九年级 · 解析几何
如图, 在 $\square A B C D$ 中, 点 $E$ 在 $B C$ 上, $A E$ 与 $B D$ 相交于点 $F$. 若 $B E: E C=4: 5$,则 $B F: F D=(\quad)$

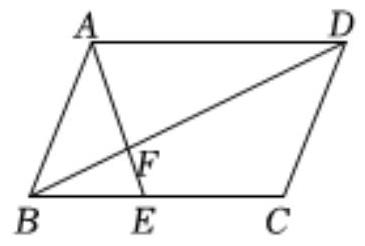
A. $4: 5$
B. $4: 10$
C. $5: 9$
D. $4: 9$

答案: D
解析: 先由平行四边形的性质得 $A D / / B E, A D=B C$, 从而 $\angle A D F=\angle E B F$, 结合对顶角相等, 可证 $\triangle A D F \sim \triangle E B F$, 再利用相似三角形的性质得比例式, 然后结合已知比例式求得答案.

【详解】解： $\because$ 四边形 $A B C D$ 为平行四边形,

$\therefore A D / / B E, \quad A D=B C$,

$\therefore \angle A D F=\angle E B F$,

又 $\because \angle A F D=\angle E F B$,

$\therefore \triangle A D F \sim \triangle E B F$,

$\therefore \frac{B F}{F D}=\frac{B E}{A D}$,

$\because B E: E C=4: 5$,

$\therefore B E: B C=4: 9$,

$\therefore B F: F D=4: 9$, 故 D 正确.

故选: D.

【点睛】本题考查了平行四边形的性质及相似三角形的判定与性质, 解题的关键是熟练掌握相关性质及定理.